Interaction volume radius: 10 \u00c5
Interaction volume height: 25 \u00c5
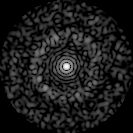
Disorder parameter: 0.8457